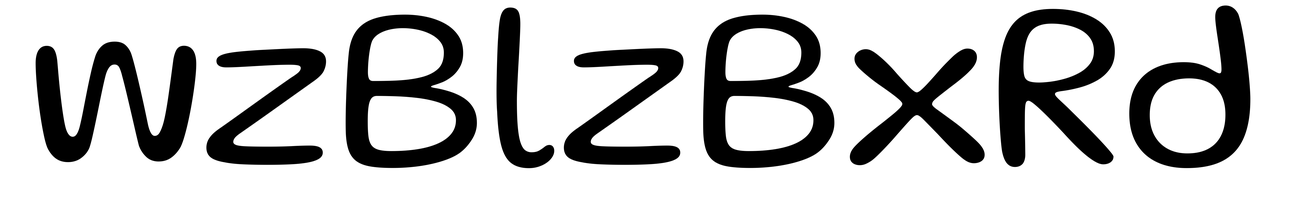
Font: Gluten_Light